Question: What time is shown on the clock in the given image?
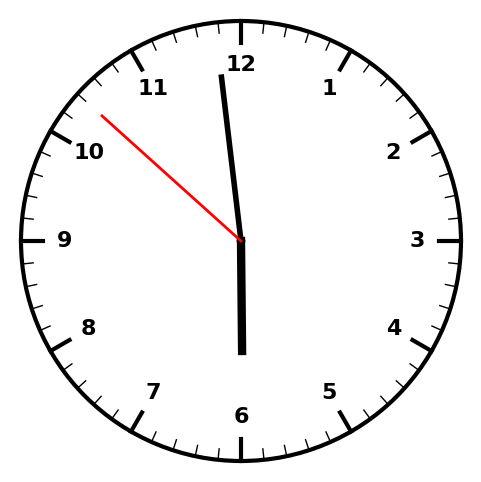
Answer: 05:58:52